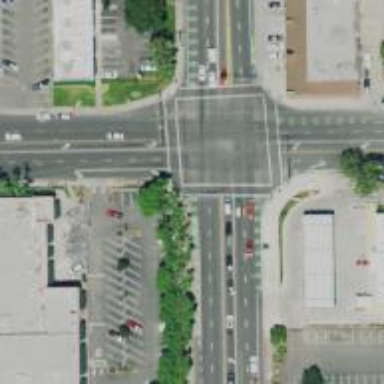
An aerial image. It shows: Solid stop line on the road.